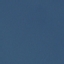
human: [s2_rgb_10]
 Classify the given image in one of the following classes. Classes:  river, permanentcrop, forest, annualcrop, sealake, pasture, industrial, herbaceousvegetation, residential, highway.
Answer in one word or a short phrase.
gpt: SeaLake